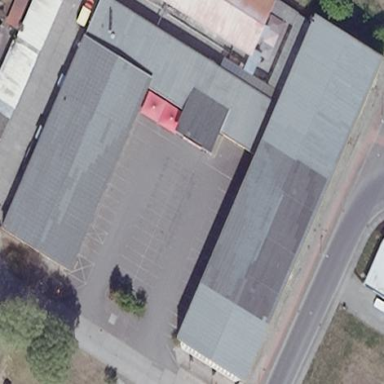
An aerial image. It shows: Commercial building.